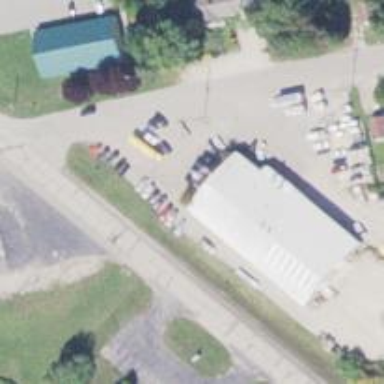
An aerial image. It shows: Building that houses bowling alley.